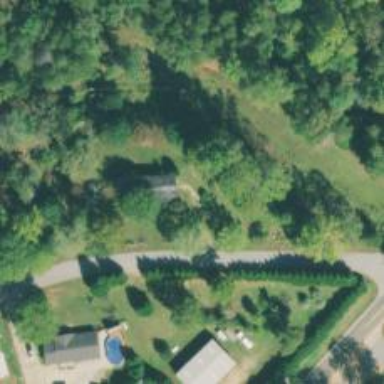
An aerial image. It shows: Driveway leading to service road.